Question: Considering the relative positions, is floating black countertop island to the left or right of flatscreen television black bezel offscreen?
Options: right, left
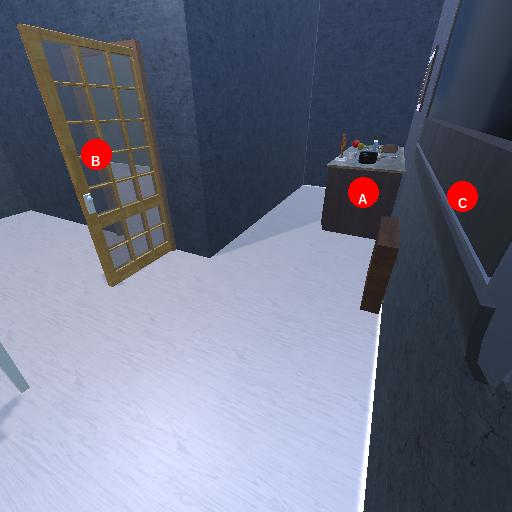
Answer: right